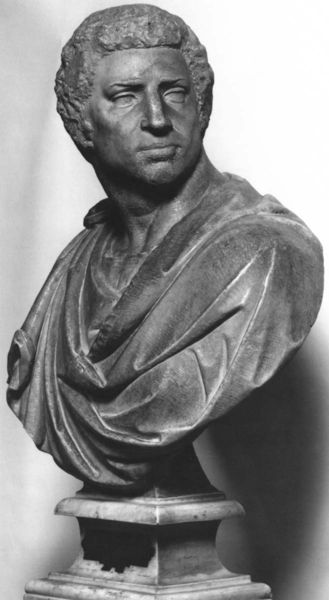
Titel: Brutus
Künstler: Michelangelo
Institution: Florenz, Bargello
Schlagwörter: gott, kopf, mann, umhang, marmor, mund, nase, sockel, stein, porträt, gewand, haare, büste, links, politik, politiker, römer, toga, renesaince